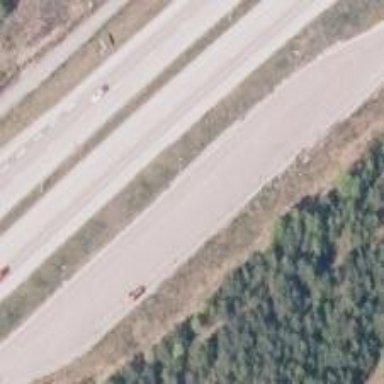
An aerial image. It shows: Rest area on the road.